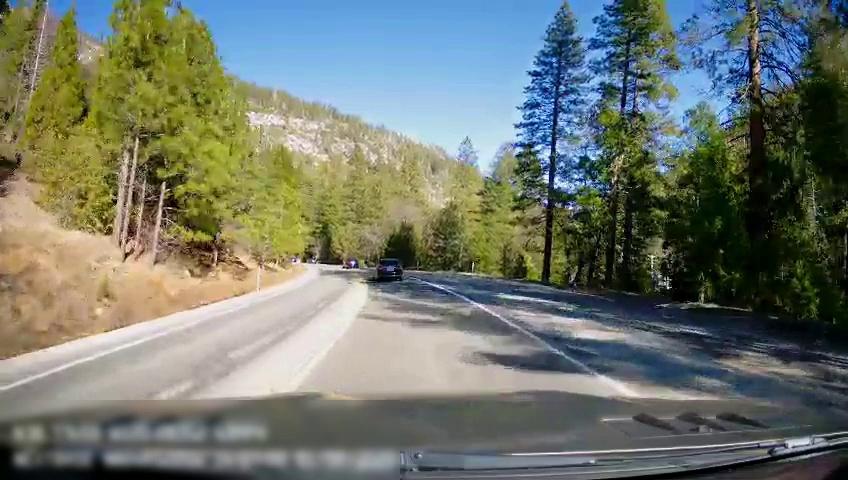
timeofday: Day
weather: Sunny
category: Drivable Space
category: Vehicles | Car
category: Vehicles | Car
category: Lanes | Opposite Lane
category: Lanes | Current Lane